Question: I am trying to write to a file, however the path just isn't making sense. After messing around I found that this is what gets it to work:
'''
async execute(interaction) {
interaction.guild.members.fetch()
.then( members => {
members = members.reduce((col, member) => col.set('${member.user.username}#${member.user.discriminator}', member.user.id), new Collection());
members.forEach( id => {
const data = require('../leaderboard.json');
data[id] = 0;
fs.writeFileSync('./leaderboard.json', JSON.stringify(data));
})
})
'''

The reset command is supposed to add a list of discord user ids to leaderboard.json. Before running the command, leaderboard.json is just a set of empty brackets, and after it contains a list of the discord user ids.
I attached a photo of my file layout, but what doesn't make sense is how the second fs.writeFileSync works when the path is './leaderboard.json' when it should be ../leaderboard.json
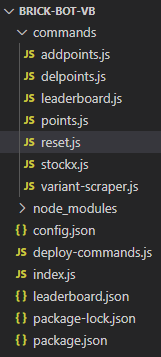
Answer: In Node 'require' resolves the path relative to the source file, while 'fs.*' methods will resolve it relative to the working directory (the directory the process was started in). 'require' is not intended to be used to load arbitrary data, instead use 'fs.readFile(Sync)' and 'JSON.parse' the file. Using 'readFile' also means that the path resolution is the same as with 'writeFile'.
The reason 'require' shouldn't be used for arbitrary data is that it will generally cache the file and changes to it will not be reflected by later calls.
If your file should be resolved relative to the source, you can use 'path.join(__dirname, relativePath)'.
<URL> is the path of the directory the source file is located in.